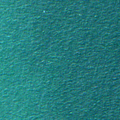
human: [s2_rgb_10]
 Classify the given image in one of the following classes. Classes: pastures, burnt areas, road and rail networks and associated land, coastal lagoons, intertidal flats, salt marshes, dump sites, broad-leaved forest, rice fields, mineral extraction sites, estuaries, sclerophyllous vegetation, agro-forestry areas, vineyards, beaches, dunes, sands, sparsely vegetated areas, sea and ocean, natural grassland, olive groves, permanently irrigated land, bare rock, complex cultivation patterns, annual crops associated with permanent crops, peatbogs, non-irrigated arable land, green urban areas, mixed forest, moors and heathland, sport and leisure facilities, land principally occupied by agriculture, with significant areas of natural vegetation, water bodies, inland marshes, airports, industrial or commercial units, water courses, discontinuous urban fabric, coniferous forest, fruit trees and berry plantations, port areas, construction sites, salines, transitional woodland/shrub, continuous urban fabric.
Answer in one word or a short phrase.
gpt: sea and ocean